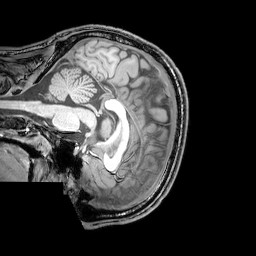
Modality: T1w
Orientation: sagittal
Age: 23
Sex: male
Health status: healthy
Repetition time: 0.081 s
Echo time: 0.037 s